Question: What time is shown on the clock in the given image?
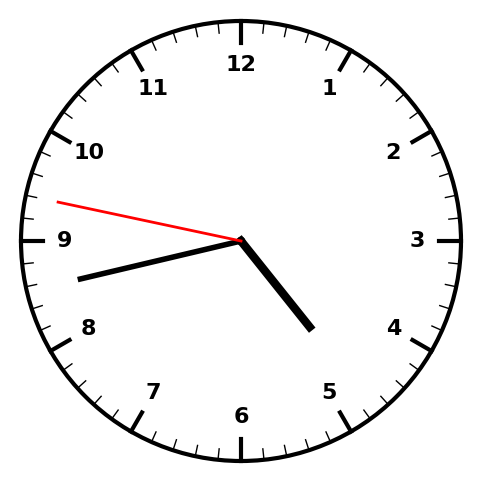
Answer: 04:42:47